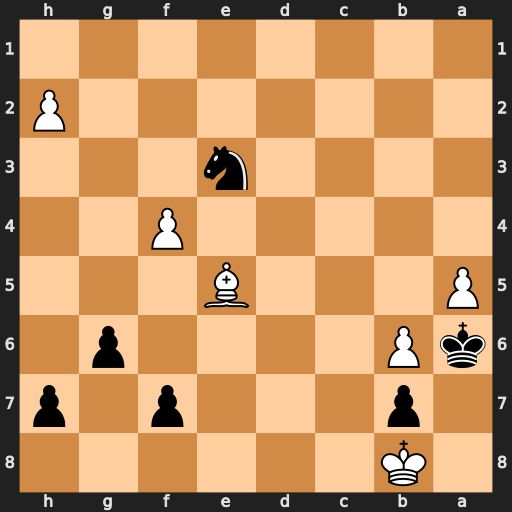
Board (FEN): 1K6/1p3p1p/kP4p1/P3B3/5P2/4n3/7P/8
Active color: b
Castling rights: -
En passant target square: -
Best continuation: Ng4 Bd6 Nxh2